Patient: sex M, age 73
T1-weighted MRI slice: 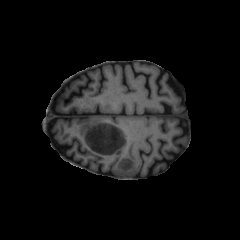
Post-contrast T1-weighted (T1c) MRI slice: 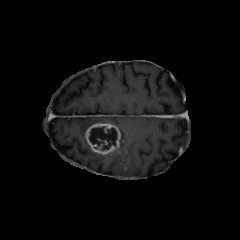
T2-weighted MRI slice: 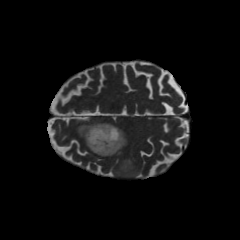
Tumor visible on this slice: yes
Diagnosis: Glioblastoma, IDH-wildtype
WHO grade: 4